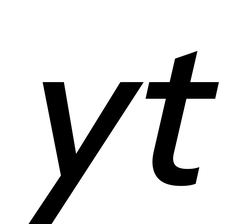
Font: InstrumentSans-Italic_Medium_Italic